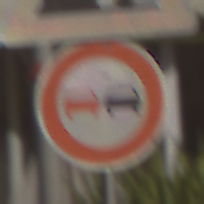
Verkehrszeichen: Ueberholverbot
Zusatzzeichen oben: SteinschlagLinks
Umgebung: Outdoor, Special
Tageszeit: MorningAfternoon
Wetter: PartlyCloudy
Licht: Natural
Jahreszeit: NotSpecified
Kontrast: HighContrast